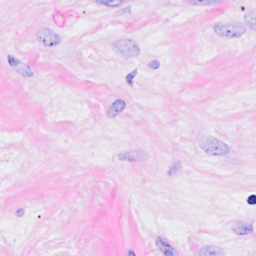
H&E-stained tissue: Breast